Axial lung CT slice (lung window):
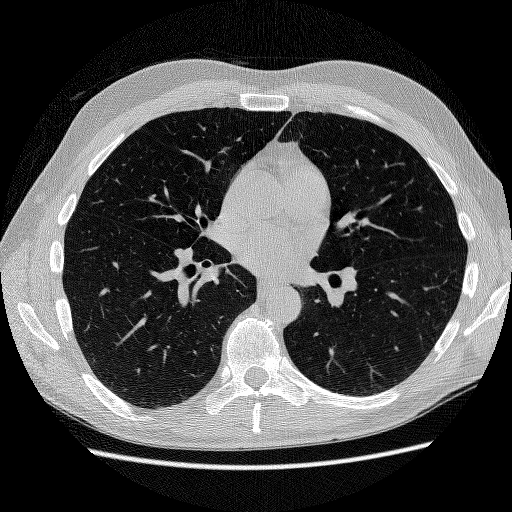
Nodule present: no